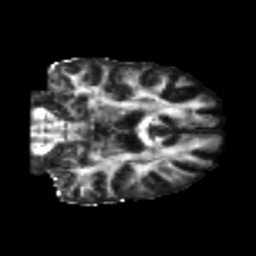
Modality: FA
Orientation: coronal
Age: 25
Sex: female
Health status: healthy
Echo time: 0.074 s